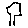
Label: tree